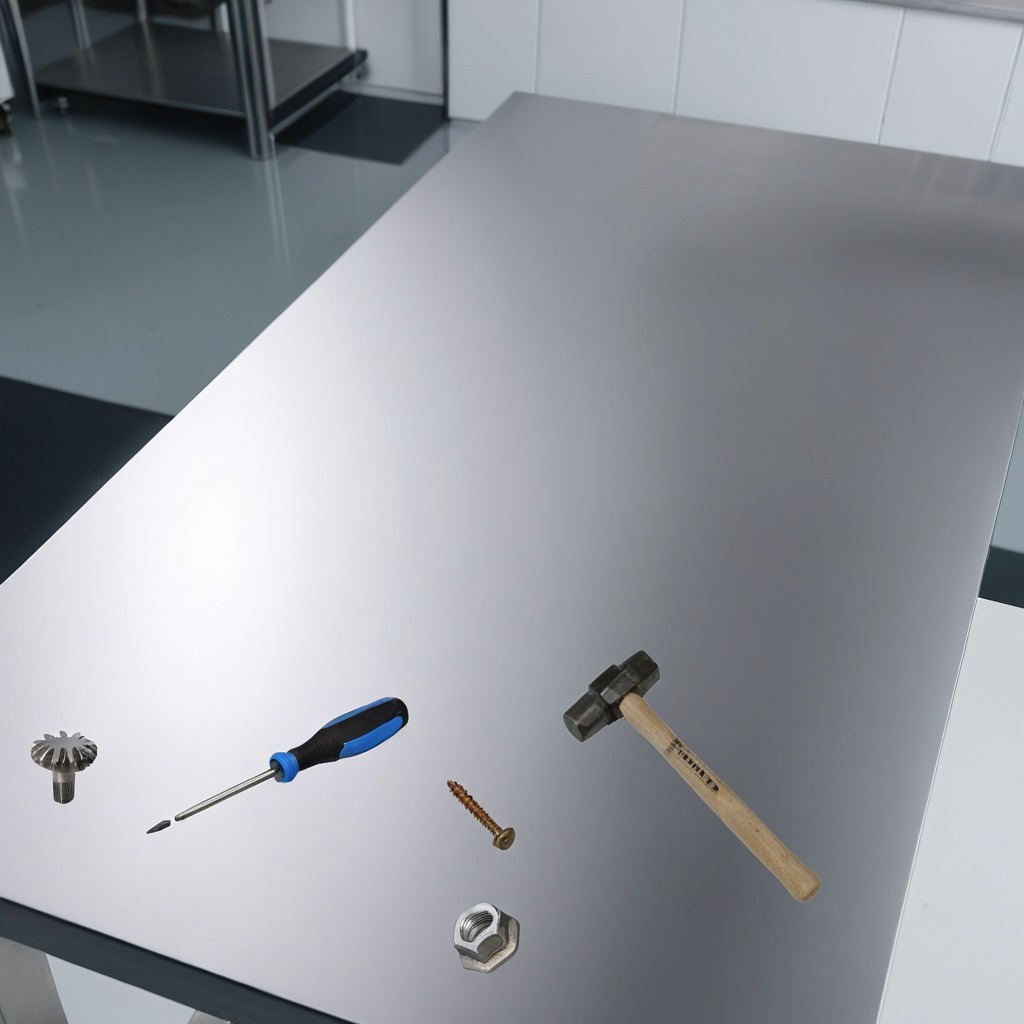
A gear with teeth is lying on the stainless steel table.